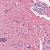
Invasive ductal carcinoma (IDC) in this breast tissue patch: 1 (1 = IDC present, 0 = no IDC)